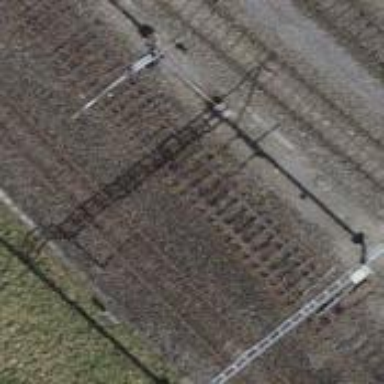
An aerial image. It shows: Railway switch.